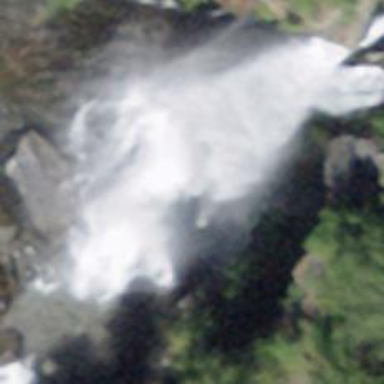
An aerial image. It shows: Beautiful waterfall in nature.